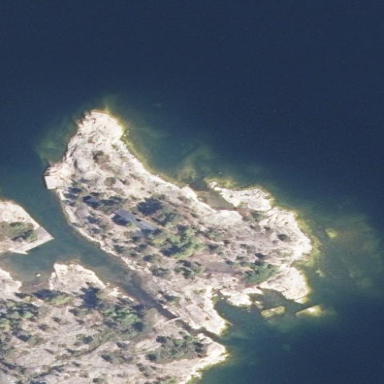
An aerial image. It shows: Islet along the natural coastline.